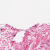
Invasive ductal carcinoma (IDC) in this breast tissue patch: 0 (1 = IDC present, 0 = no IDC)